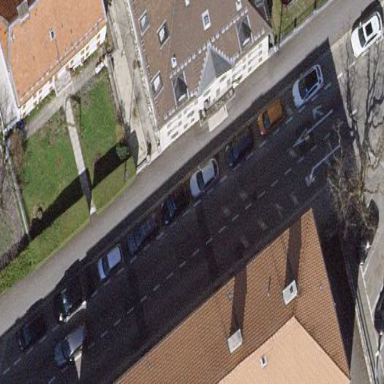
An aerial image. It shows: Street-side parking area.